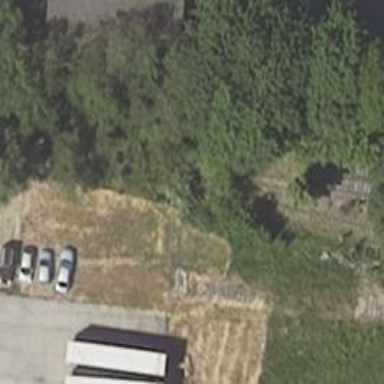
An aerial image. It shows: Unused railway yard.